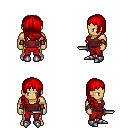
a pixel art fantasy rpg character, male body template, human, tanned skin, maroon pirate shirt, red pants, red right-swept hairstyle, cloth bracers, metal boots, dagger, four views (front, back, left, right), 2x2 character sprite sheet, small pixel art, hard edges, no anti-aliasing